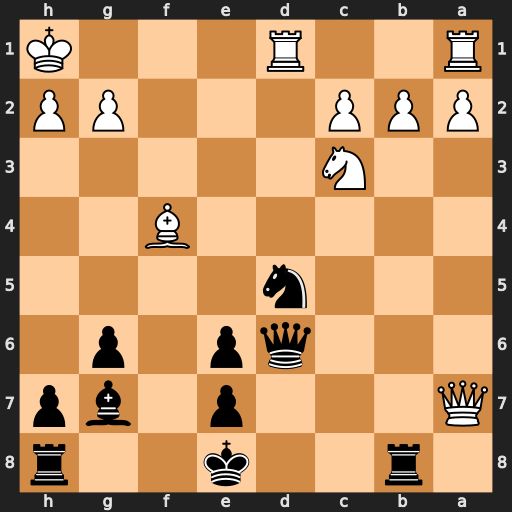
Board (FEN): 1r2k2r/Q3p1bp/3qp1p1/3n4/5B2/2N5/PPP3PP/R2R3K
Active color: b
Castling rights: k
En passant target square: -
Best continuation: Qxf4 Nxd5 exd5